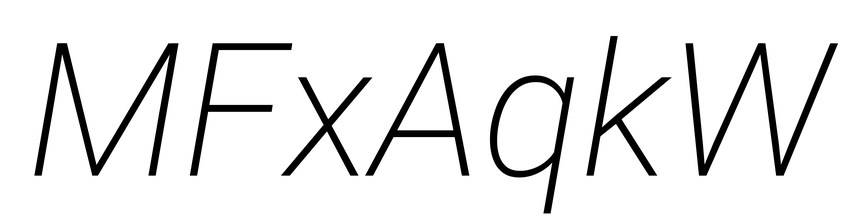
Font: Roboto-Italic_ExtraLight_Italic